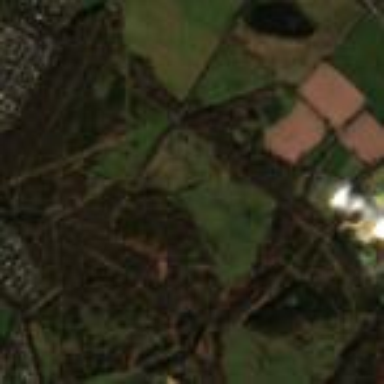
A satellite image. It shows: Lowland heath area.